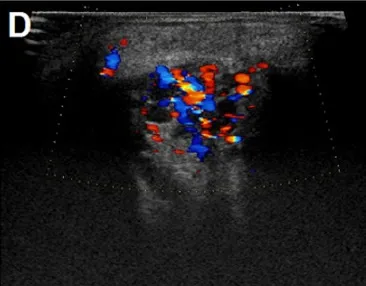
Both glands displayed hypervascularity.
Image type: radiology (ultrasound)